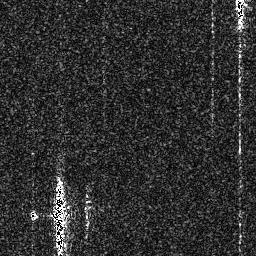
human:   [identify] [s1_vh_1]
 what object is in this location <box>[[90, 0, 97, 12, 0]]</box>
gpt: <ref>1 medium ship at the top right</ref>

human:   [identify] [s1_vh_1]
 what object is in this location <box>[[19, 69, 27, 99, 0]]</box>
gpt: <ref>1 medium ship at the bottom left</ref>